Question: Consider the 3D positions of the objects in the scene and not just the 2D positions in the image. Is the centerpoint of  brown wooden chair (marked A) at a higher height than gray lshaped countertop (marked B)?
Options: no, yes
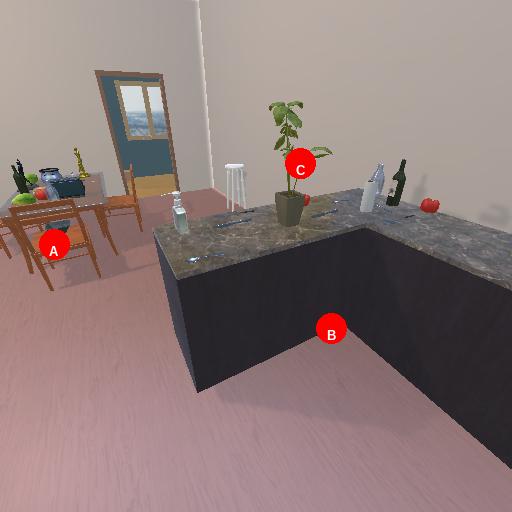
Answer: no